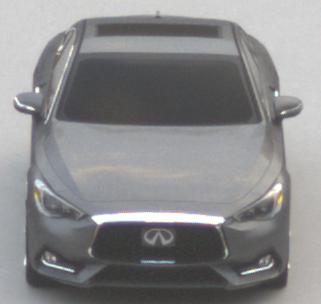
Make: Infiniti
Model: Q60 2.0t
Detailed model: Q60 (V37)
Model produced from: 2016/10
Model produced until: 2018/08
Doors: 2
Color: gray
Road condition: dry road
Daytime: sunrise or sunset
Contrast: low contrast